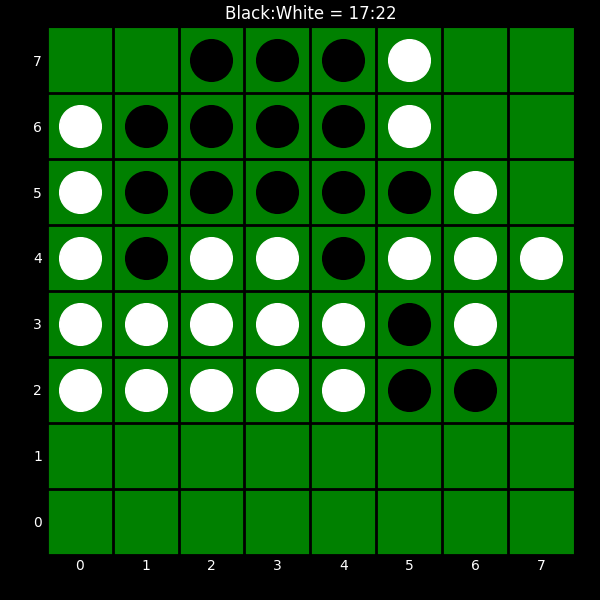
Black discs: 17
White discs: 22